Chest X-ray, PA view. Patient: 25 years old, sex F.
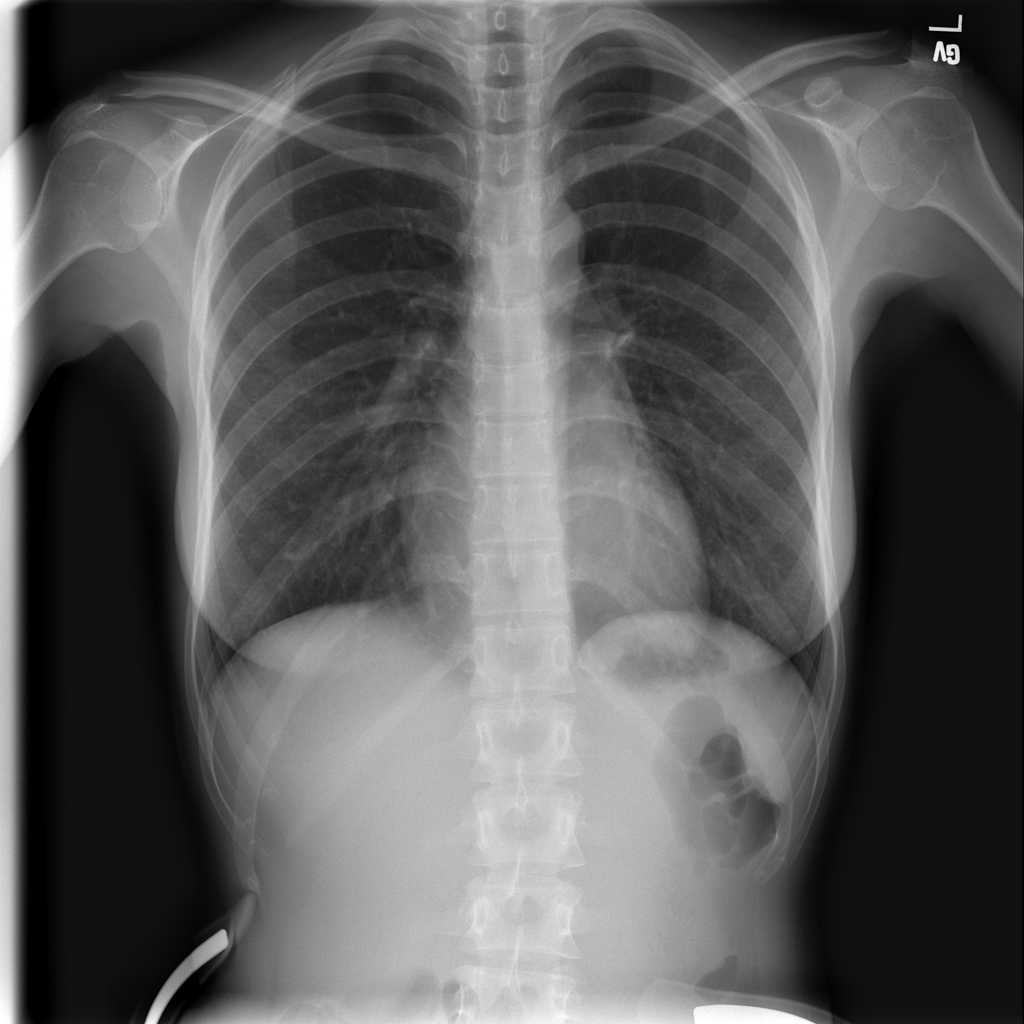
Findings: No Finding